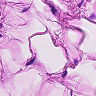
Metastatic tissue present: no